Question: Im looking to fix following AJAX POST method:
index.php:
'''
<!DOCTYPE html>
<html>
<head>
<title>Document</title>
<script src="jquery.min.js"></script>
<script src="main.js"></script>
</head>
<body>
<?php echo($_POST['send']);?>
</body>
</html>
'''
main.js
'''
$.ajax({
type: 'POST',
url: 'index.php', // both files are in root level
data: {send: "string"}
});
'''
In dev tool's network tab every request seems to be in right order and the response shows "string" is included in the body. The question is: Why I'm getting: "Undefined index: send"??

I'm using Apache/2.4.37 (x64) OpenSSL/1.1.1 PHP/7.2.12, jQuery/3.3.1 (just in case there has been some syntax updates, which I'm not aware of).
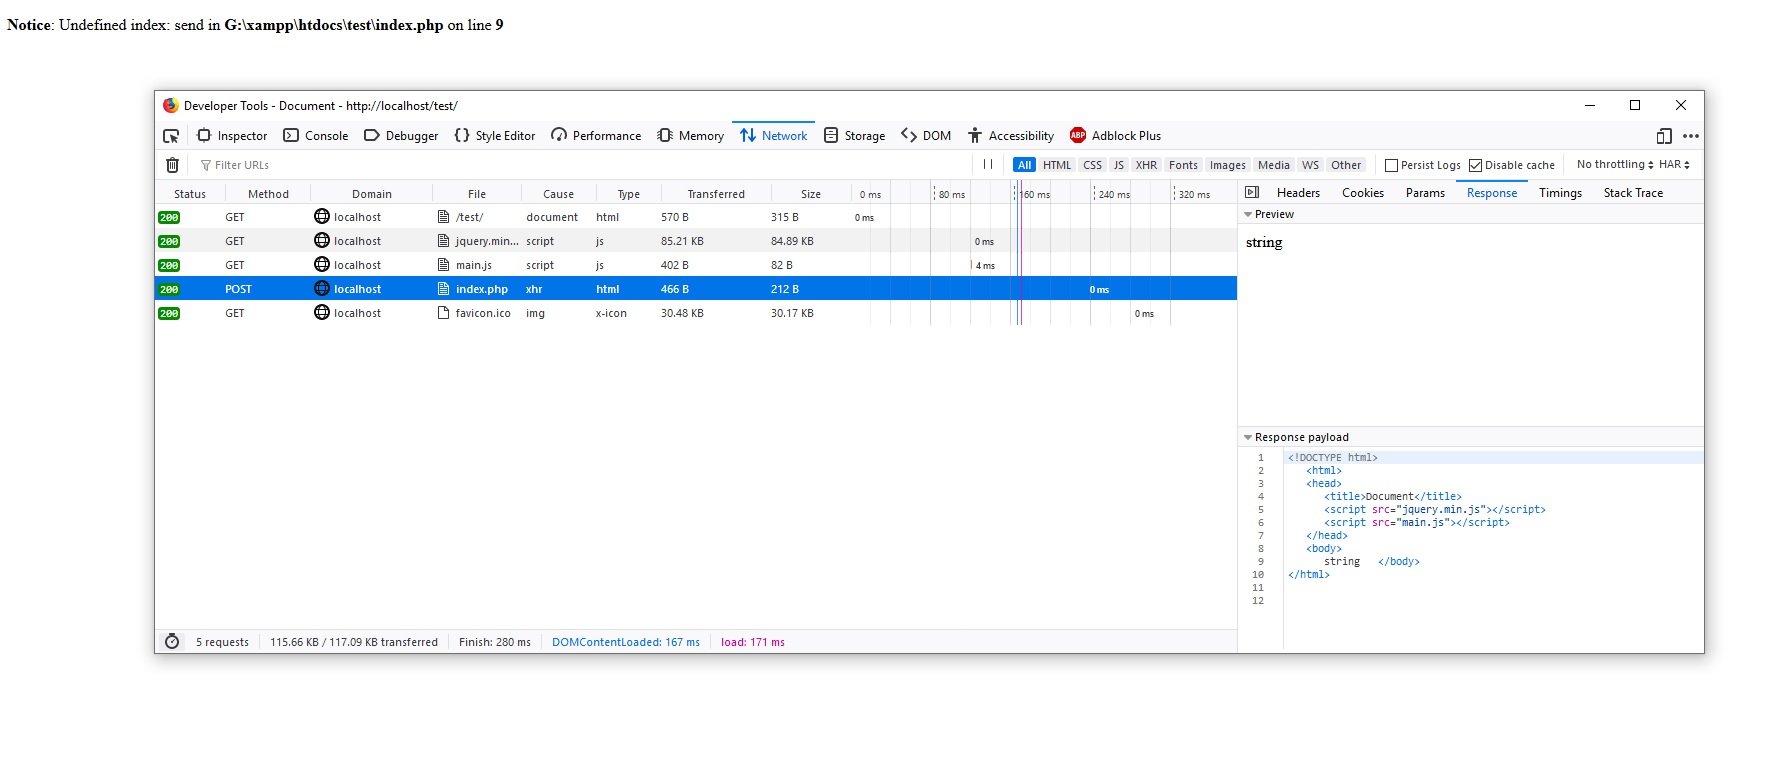
Answer: This is the order of events:
1. You type the URL into the address bar which causes the browser to make a GET request to index.php
2. This runs the PHP which gives the browser an instruction to load two scripts, and an error message because it was a GET request so $_POST['send'] is not set
3. The JavaScript causes the browser to make a second request to the same URL, this time it is a POST request.
4. The PHP runs again and gives different output (the script elements and the echoed input).
5. The browser makes the second response available to your JavaScript. jQuery processes it, but then it falls out of scope and is discarded because you have no done() handler.
You should rewrite your code so you have different URLs.
- -
You could also use one URL and an 'if/else' based on if the request is POST or GET, but that wouldn't be <URL>.
---
Note that your code is <URL>. User input needs escaping before being inserted into an HTML document!.